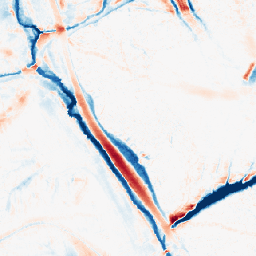
Category: morphological
Decomposition family: morphological_ellipse
Decomposition parameters: operation: average
width: 20
height: 30
Upsampling method: area
Upsampling parameters: scale: 4
Upsampling scale: 4